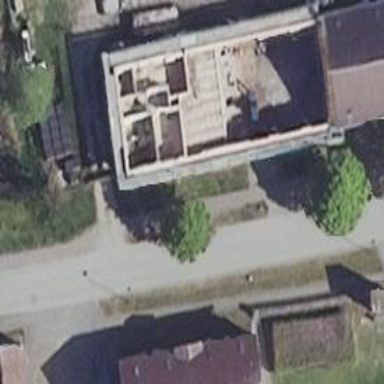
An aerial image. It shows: Residential building.